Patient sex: F
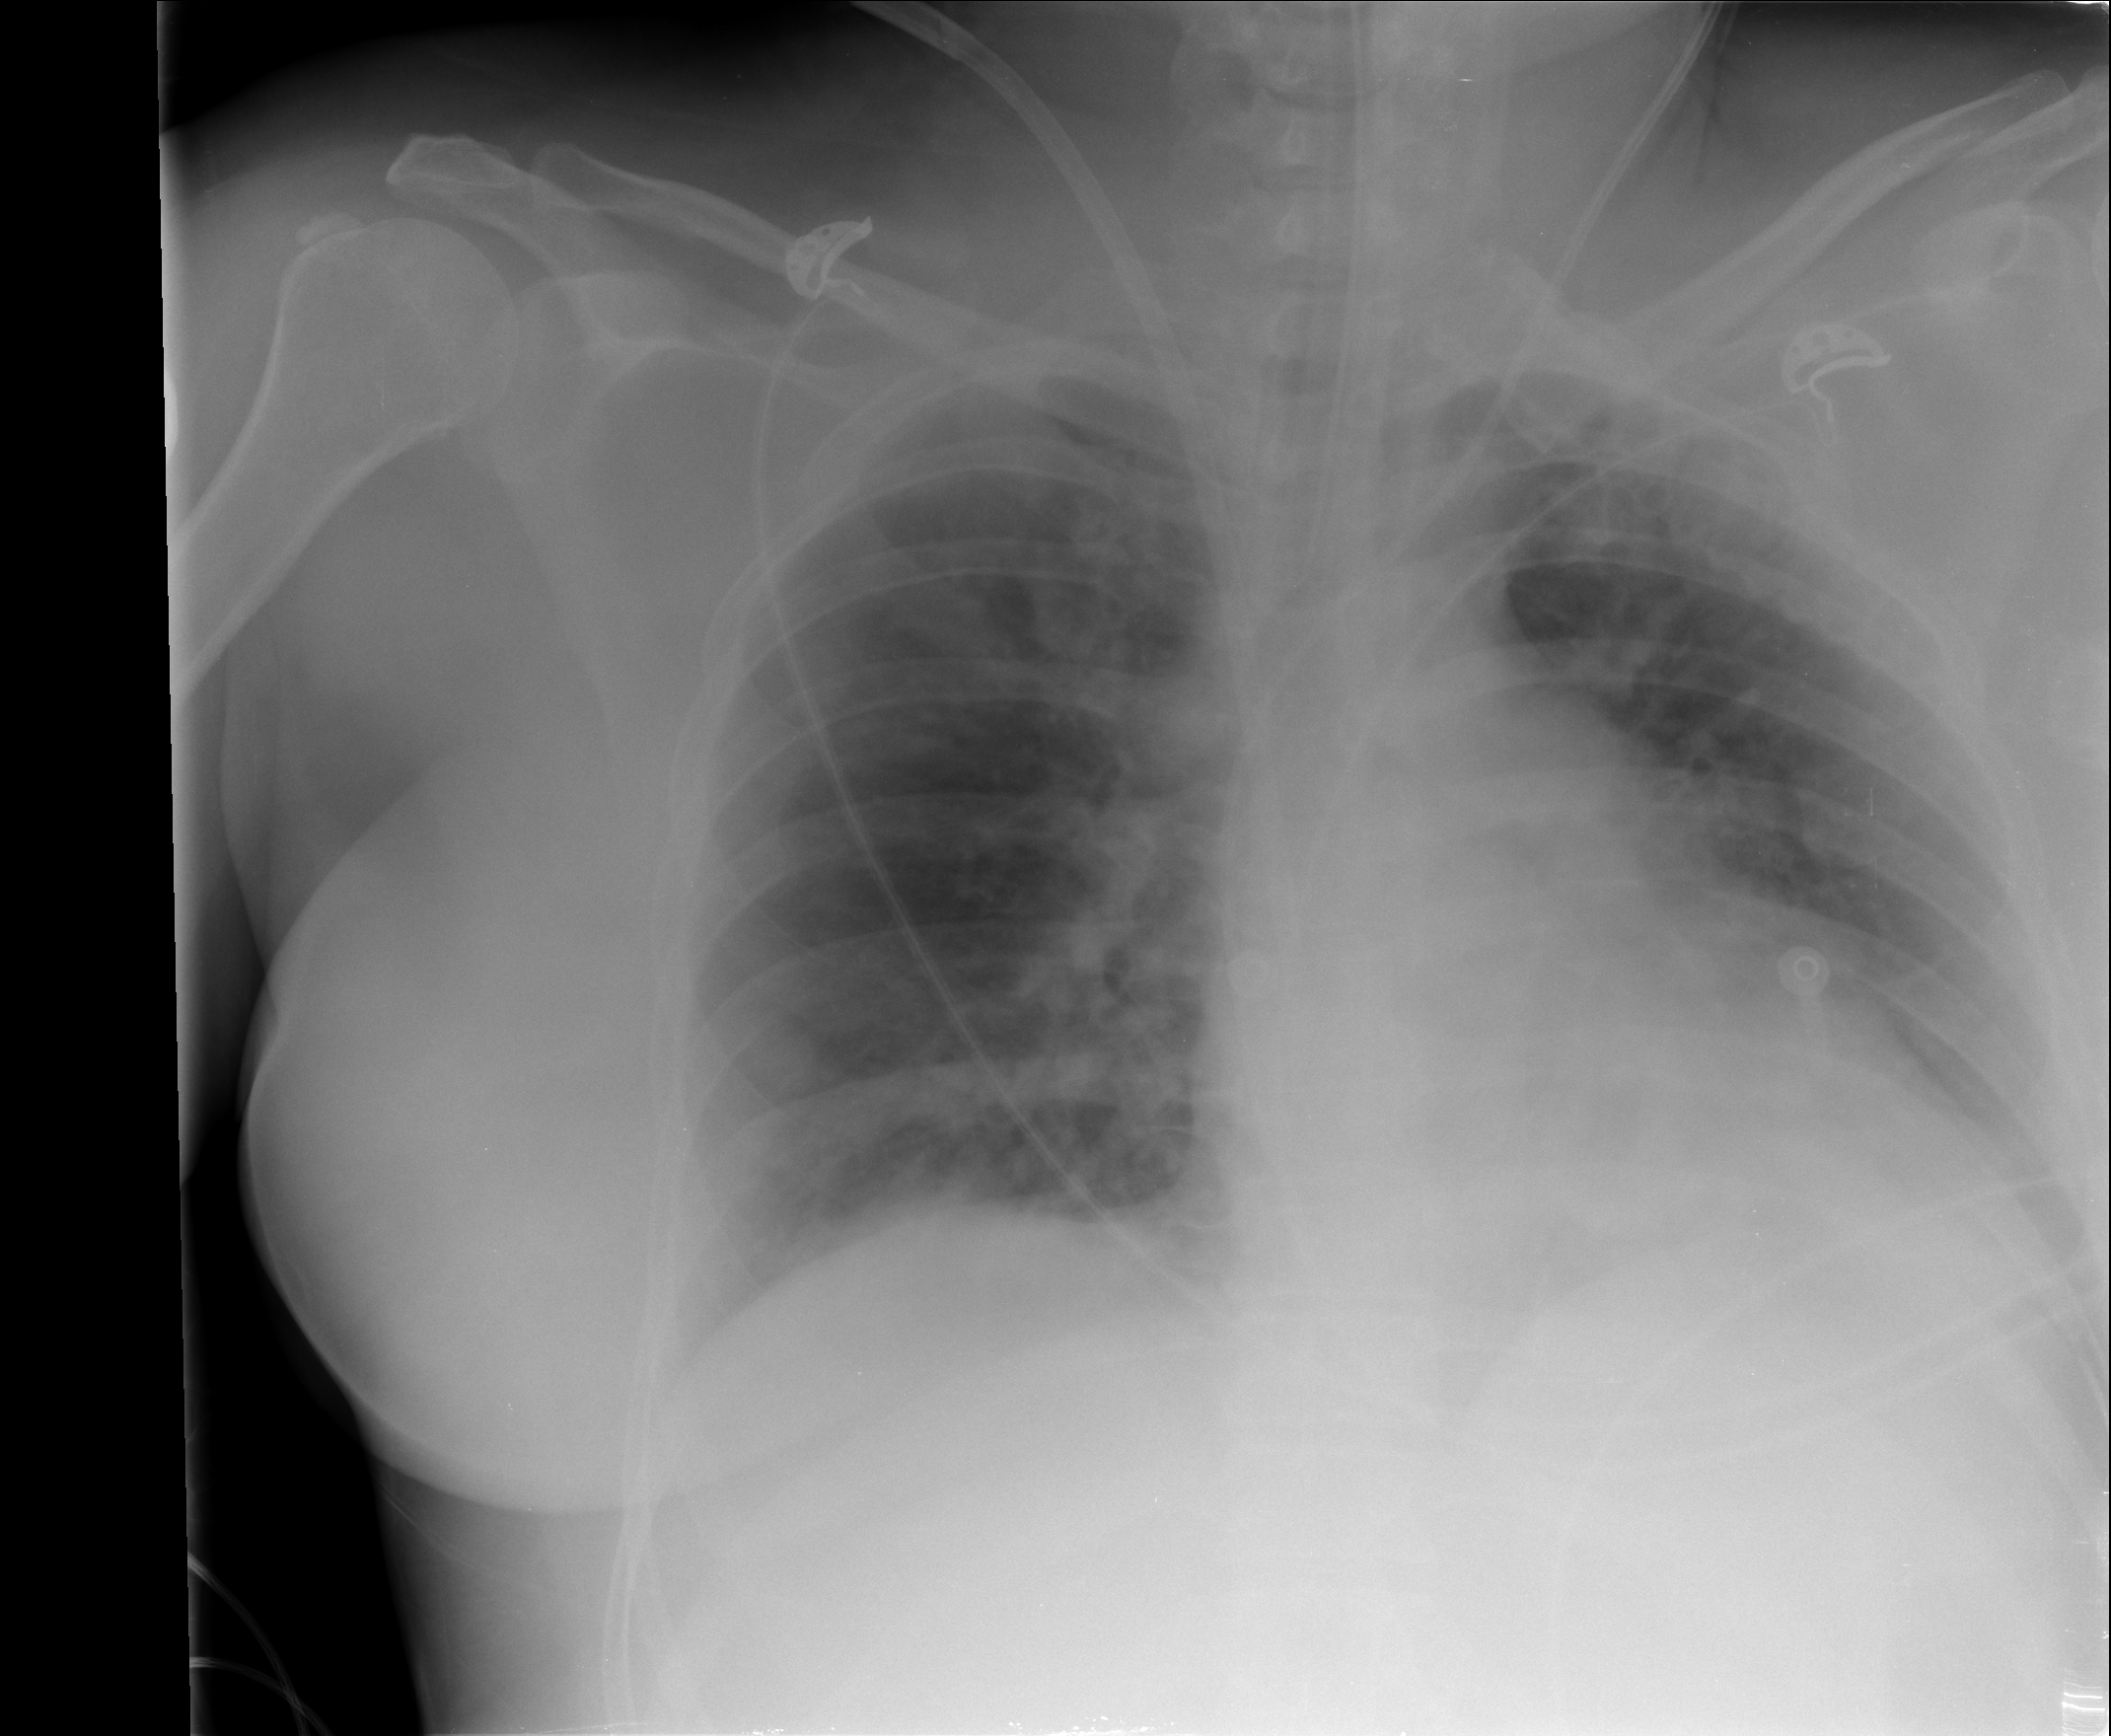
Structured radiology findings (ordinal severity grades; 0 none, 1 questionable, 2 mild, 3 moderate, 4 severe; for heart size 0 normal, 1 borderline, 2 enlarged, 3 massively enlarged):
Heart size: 2
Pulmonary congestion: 2
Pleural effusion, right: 1
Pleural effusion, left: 2
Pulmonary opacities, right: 2
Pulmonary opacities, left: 1
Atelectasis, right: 2
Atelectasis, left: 2